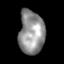
Tissue: skin
Cell type: Epithelial cells
Senescence score: 0.2813
Nuclear area (px): 1090
Mean DAPI intensity: 146.239